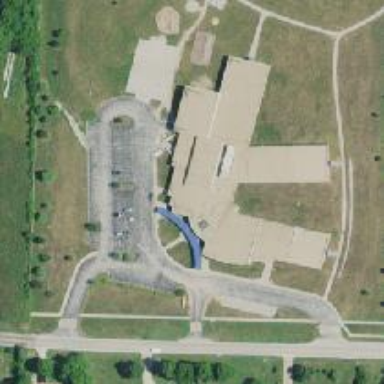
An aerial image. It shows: School.